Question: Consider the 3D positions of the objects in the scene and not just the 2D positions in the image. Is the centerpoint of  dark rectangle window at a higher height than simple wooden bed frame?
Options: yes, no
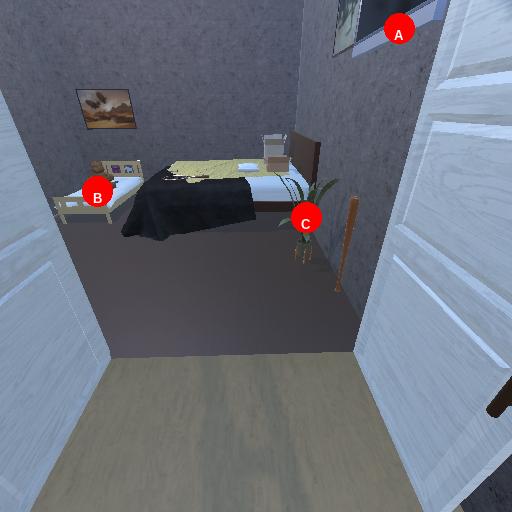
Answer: yes